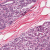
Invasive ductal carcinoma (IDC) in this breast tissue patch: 0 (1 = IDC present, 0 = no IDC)